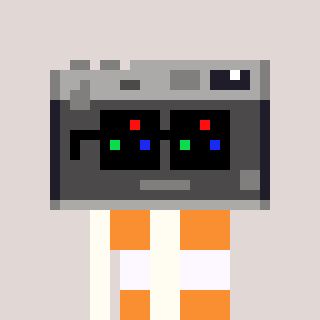
a pixel art character with square black sunglasses, a camera-shaped head and a grayscale-colored body on a warm background